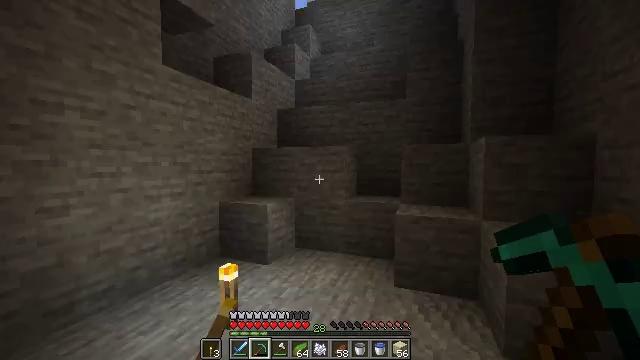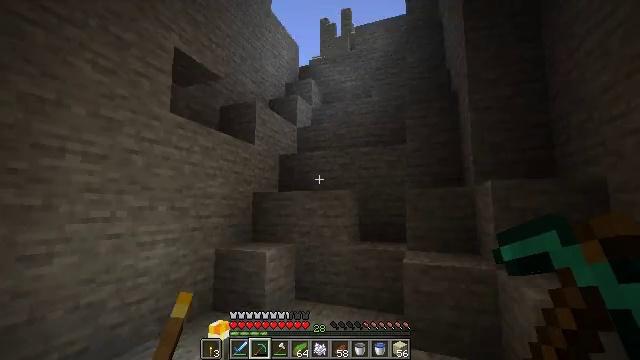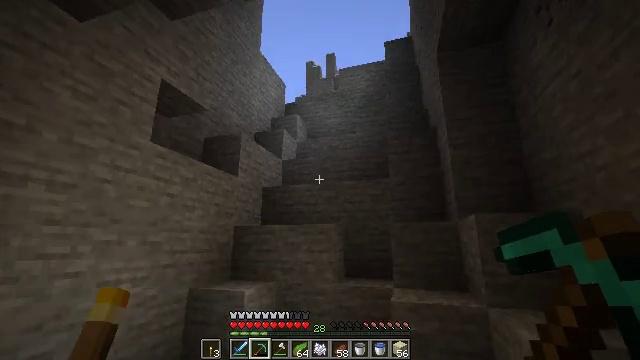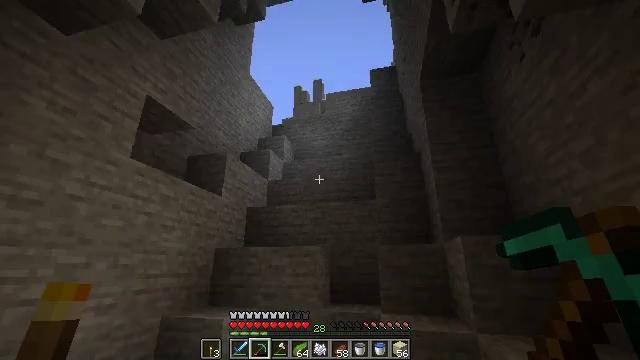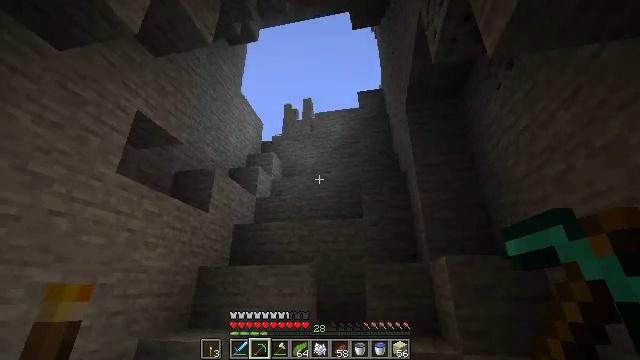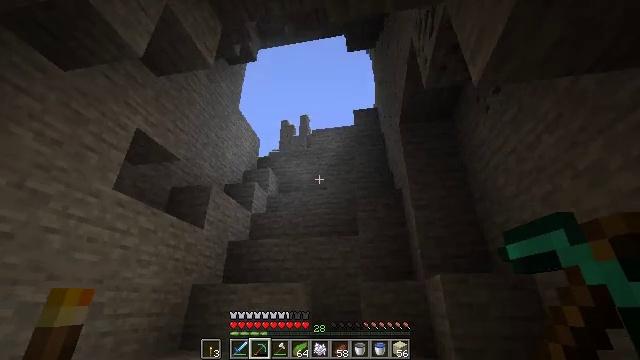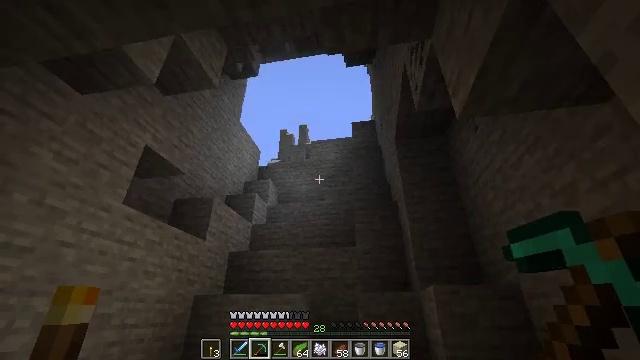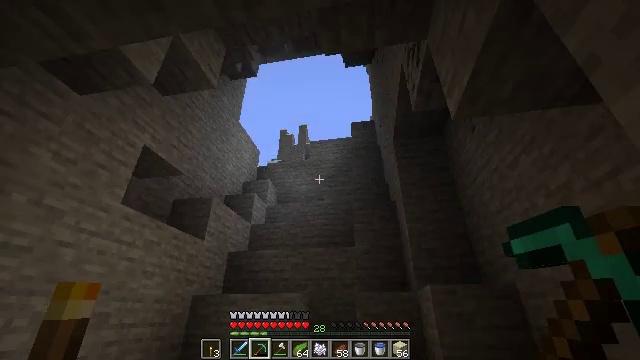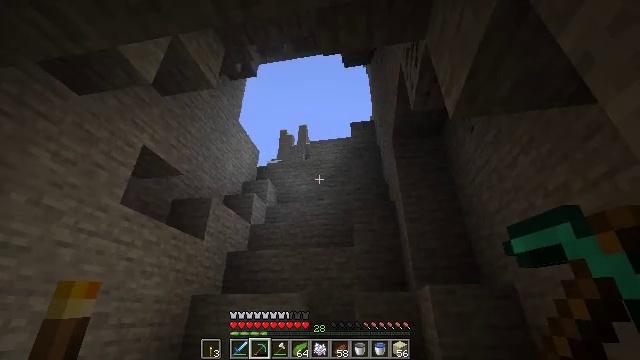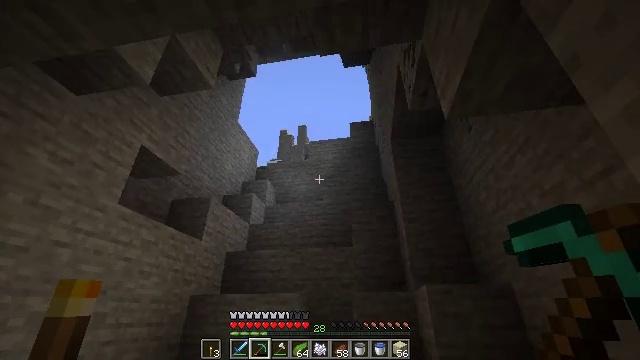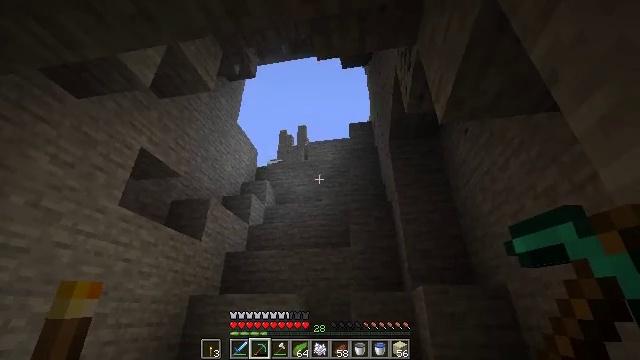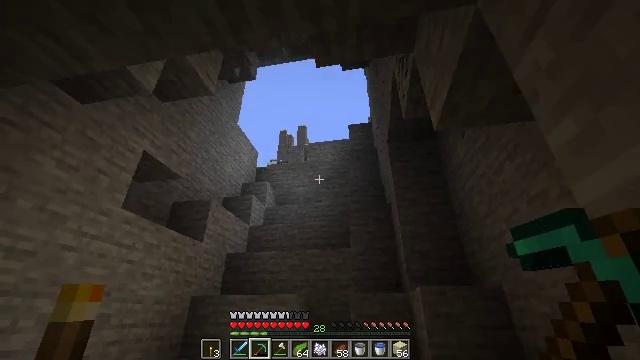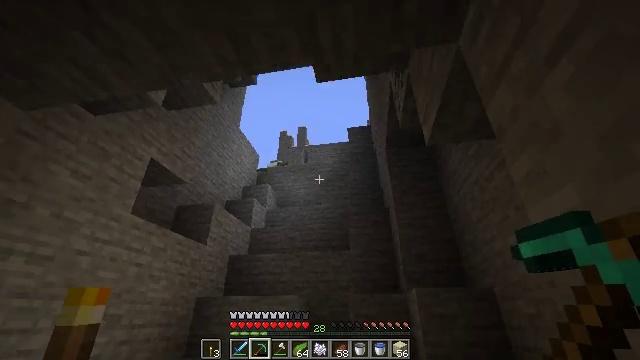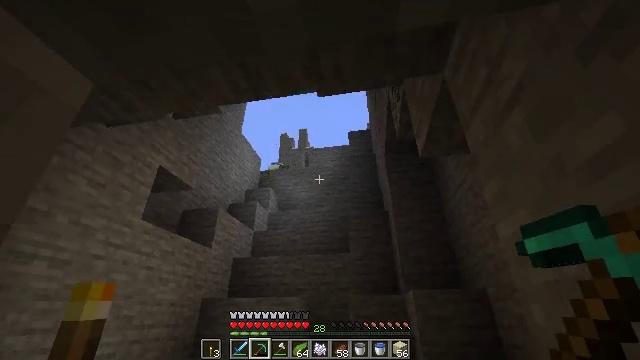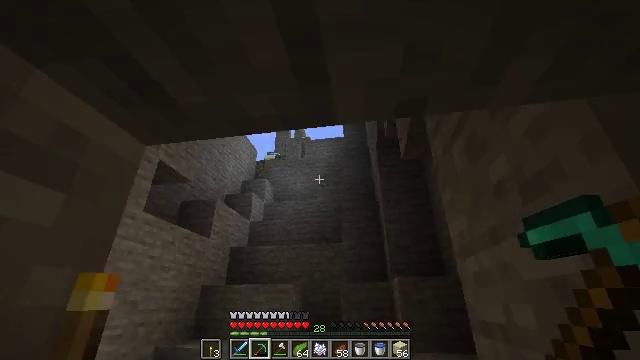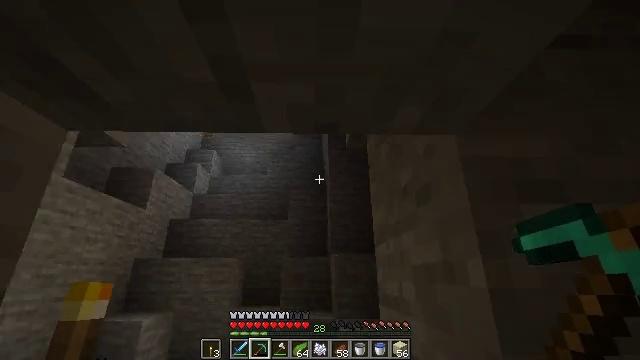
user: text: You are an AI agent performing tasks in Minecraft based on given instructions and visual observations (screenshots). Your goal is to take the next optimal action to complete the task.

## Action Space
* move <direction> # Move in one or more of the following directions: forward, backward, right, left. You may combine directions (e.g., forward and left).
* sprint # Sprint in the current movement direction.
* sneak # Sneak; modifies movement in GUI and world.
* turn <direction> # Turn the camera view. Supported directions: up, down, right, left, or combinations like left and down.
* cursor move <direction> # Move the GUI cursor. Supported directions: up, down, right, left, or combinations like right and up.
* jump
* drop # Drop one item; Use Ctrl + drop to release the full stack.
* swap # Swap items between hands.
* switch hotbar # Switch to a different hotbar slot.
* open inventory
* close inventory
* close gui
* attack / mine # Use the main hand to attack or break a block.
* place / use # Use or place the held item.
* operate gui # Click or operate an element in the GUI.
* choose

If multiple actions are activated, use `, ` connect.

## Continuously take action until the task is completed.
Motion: motion action
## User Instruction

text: Remove a diamond pickaxe from the inventory.
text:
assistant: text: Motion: turn up
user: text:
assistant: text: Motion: turn right and up
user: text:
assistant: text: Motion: turn right and up
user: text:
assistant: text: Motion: move back, turn right and up
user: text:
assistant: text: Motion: move back, turn right and up
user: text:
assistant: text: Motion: move back, turn up
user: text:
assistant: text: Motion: move back
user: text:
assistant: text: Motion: move back
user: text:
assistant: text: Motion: move back
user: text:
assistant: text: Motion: move back
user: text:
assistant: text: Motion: move back
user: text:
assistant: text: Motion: move back
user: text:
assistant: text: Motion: move back
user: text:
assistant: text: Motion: move back and move right, turn down
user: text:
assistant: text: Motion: move back and move right, turn right and down
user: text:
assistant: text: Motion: move back and move right, turn right and down
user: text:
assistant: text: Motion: move back and move right, turn right and down
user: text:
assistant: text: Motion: move back and move right, turn right and down
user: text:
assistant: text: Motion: move back and move right, turn right
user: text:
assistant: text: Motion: move back and move right, turn right
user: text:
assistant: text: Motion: move right, turn right
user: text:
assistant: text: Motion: move right
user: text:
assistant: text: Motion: move forward and move right
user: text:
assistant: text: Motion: move forward and move right
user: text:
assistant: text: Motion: move forward and move right
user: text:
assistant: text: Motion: move forward and move right, turn left
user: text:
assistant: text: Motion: move forward and move right, turn left
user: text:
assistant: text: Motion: move forward, turn left
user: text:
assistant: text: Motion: move forward, turn left
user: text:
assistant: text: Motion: move forward, sprint